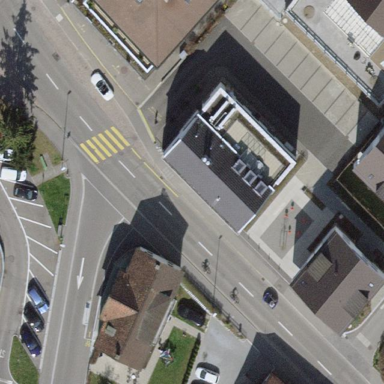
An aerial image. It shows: Bank building.